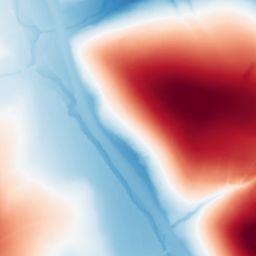
Category: trend_removal
Decomposition family: polynomial_high
Decomposition parameters: degree: 4
Upsampling method: bicubic_3x
Upsampling parameters: scale: 3
Upsampling scale: 3